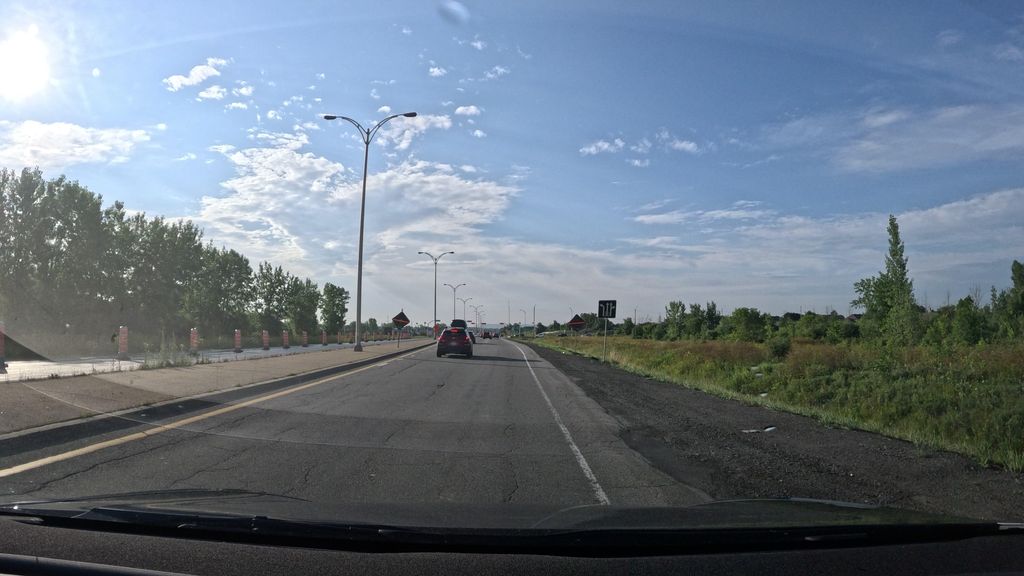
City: montreal